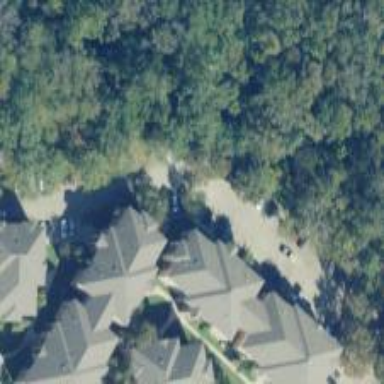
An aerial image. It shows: Image showing building with apartments.